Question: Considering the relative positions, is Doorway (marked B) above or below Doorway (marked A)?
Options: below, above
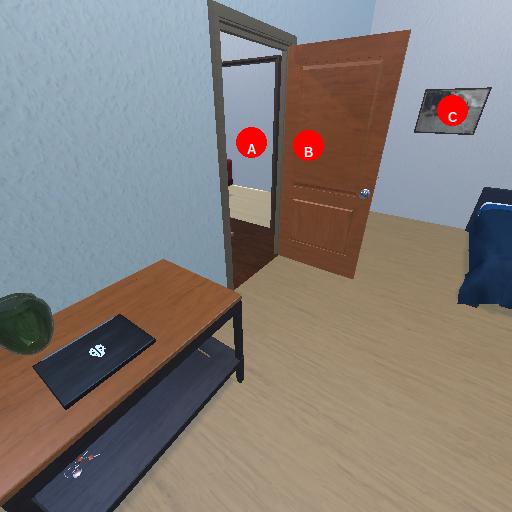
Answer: below